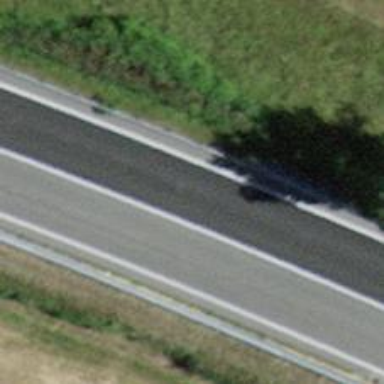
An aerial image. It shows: Asphalt road designated as trunk highway.